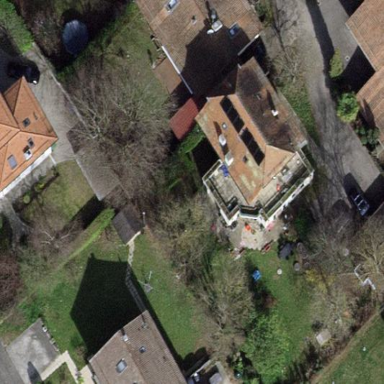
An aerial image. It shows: Garden enclosed by fence.